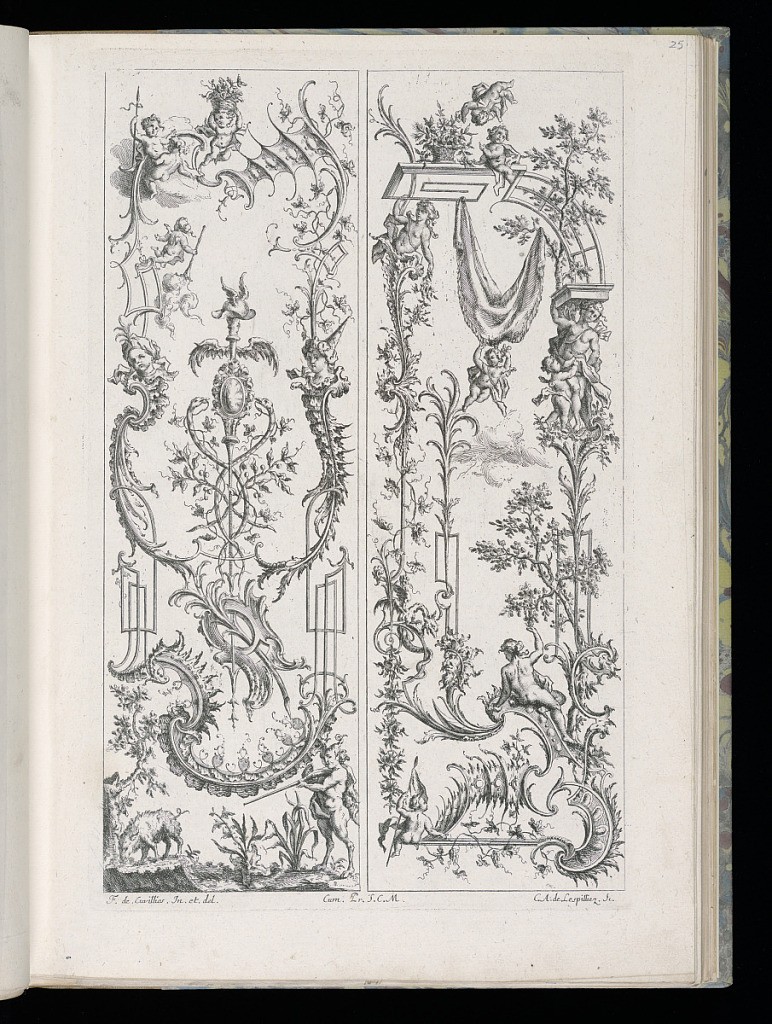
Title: Designs for Two Vertical Panels
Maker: François de Cuvilliés the Elder, Belgian, 1695 - 1768
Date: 1738
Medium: Engraving on paper
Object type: Bound print
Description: Two designs for upright rocaille panels. Left panel: At bottom, a satyr figure with a musket shooting a pig (swine) in a small landscape scene.  Above, at center, ornamental scrollwork with two entwined snakes surrounding a staff topped by a winged helmet. Above, at top, a trio of putti figures, one of which raises a basket of flowers above his head. Right panel: Ornamental scrollwork throughout with two figures at bottom, one of which is a putto holding a banner, the other a female nude with her arm outstretched. At top, various flying putti and a caryatid.